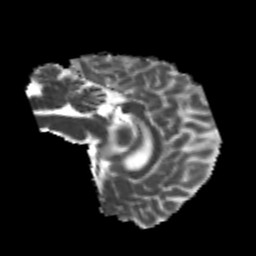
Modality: MD
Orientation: sagittal
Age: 26
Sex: female
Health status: healthy
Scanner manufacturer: philips
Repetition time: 7.388 s
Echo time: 0.08599 s